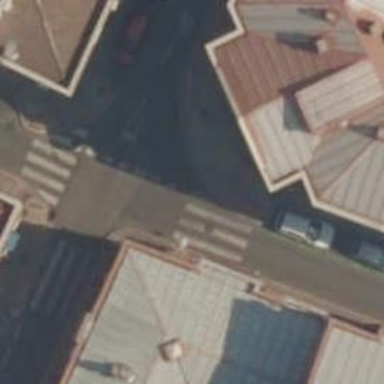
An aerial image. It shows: Uncontrolled zebra crossing on the road.